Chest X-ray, PA view. Patient: 35 years old, sex F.
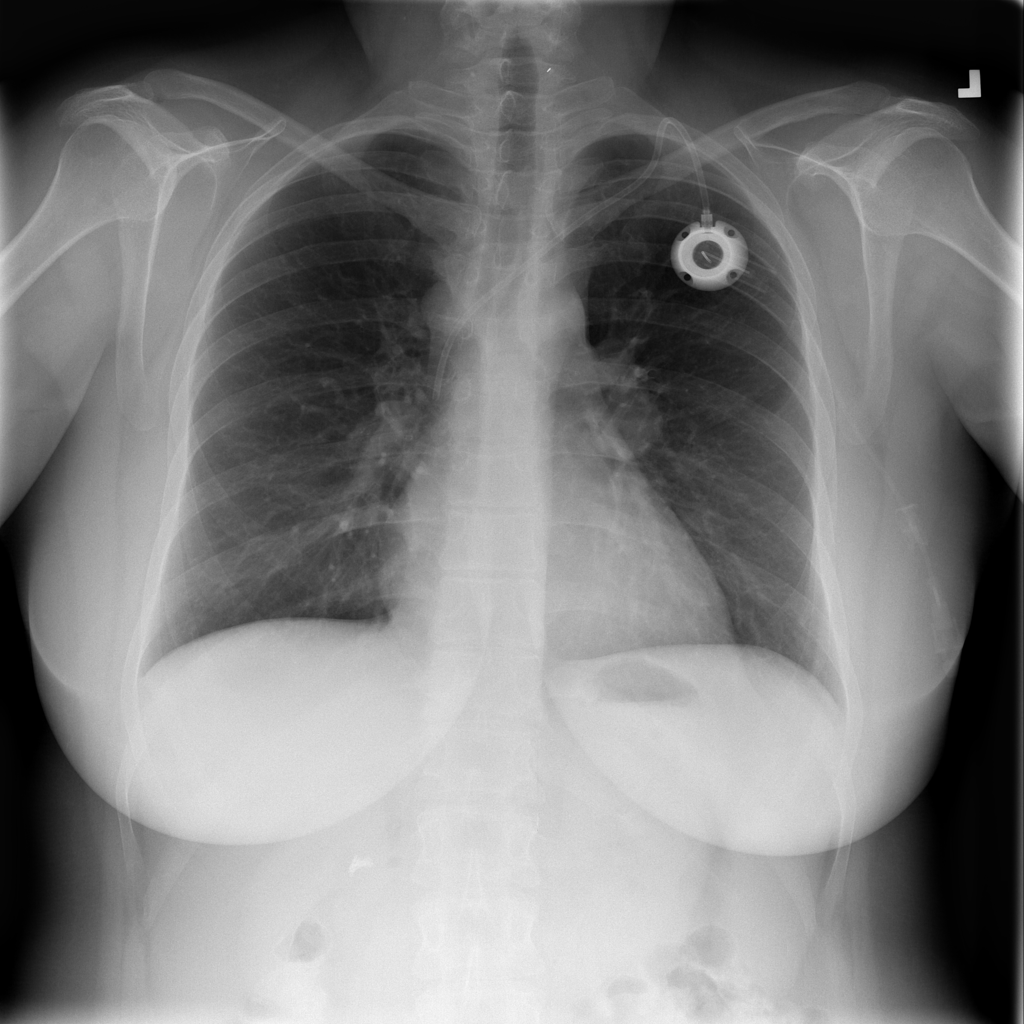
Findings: Mass